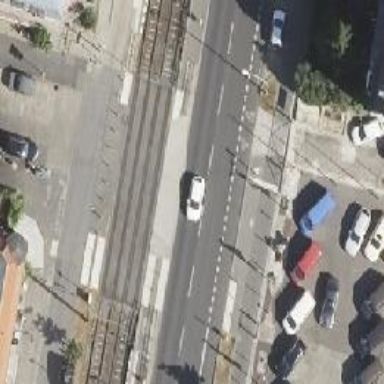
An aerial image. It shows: Uncontrolled tram railway crossing.